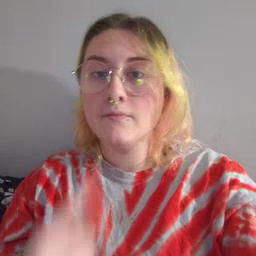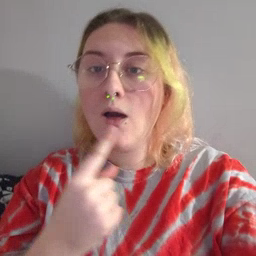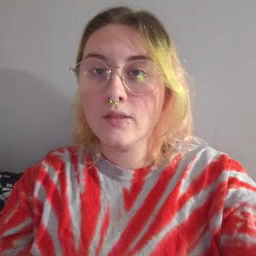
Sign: mouth